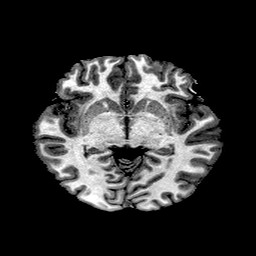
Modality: T1w
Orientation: coronal
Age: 23
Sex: female
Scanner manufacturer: ge
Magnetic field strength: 3 T
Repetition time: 7.66 s
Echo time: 0.003476 s